Question: Let's say there's a plot that has two marginal plots. How can 'fill_between' be used for the vertical plot?

'''
from keras.datasets import mnist
import matplotlib.pylab as plt
from matplotlib.ticker import NullFormatter, NullLocator, MultipleLocator
from scipy import stats
%matplotlib inline
plt.rcParams["figure.figsize"] = [10, 10]
(x_train, y_train), (x_test, y_test) = mnist.load_data()
image = x_train[21]
xi = 0.2; yi = 0.2; wi = 0.7; hi = 0.7 # image
xc = 0.9; yc = 0.2; wc = 0.05; hc = 0.7 # colorbar
xh = 0.2; yh = 0.0; wh = 0.7; hh = 0.2 # horizontal plot
xv = 0.0; yv = 0.2; wv = 0.2; hv = 0.7 # vertical plot
ax_i = plt.axes((xi, yi, wi, hi))
ax_h = plt.axes((xh, yh, wh, hh))
ax_v = plt.axes((xv, yv, wv, hv))
ax_c = plt.axes((xc, yc, wc, hc))
ax_i.xaxis.set_major_formatter(NullFormatter())
ax_i.yaxis.set_major_formatter(NullFormatter())
ax_h.yaxis.set_major_formatter(NullFormatter())
ax_v.xaxis.set_major_formatter(NullFormatter())
plt.axes(ax_i)
plt.imshow(image, aspect='auto', cmap="binary")
ax_h.plot(list(range(0, 28)), image.sum(axis=0), '-k', drawstyle='steps')
#ax_h.plot(list(range(0, 28)), image.sum(axis=0) + 10 * stats.sem(image, axis=0) / 2, '-k', drawstyle='steps', color='red')
#ax_h.plot(list(range(0, 28)), image.sum(axis=0) - 10 * stats.sem(image, axis=0) / 2, '-k', drawstyle='steps', color='red')
ax_h.fill_between(
list(range(0, 28)),
image.sum(axis=0) + 10 * stats.sem(image, axis=0) / 2,
image.sum(axis=0) - 10 * stats.sem(image, axis=0) / 2,
step = 'pre',
facecolor = 'red',
alpha = 0.5
)
ax_h.set_xlim(-1, 27)
ax_v.plot(image.sum(axis=1), list(range(0, 28)), '-k', drawstyle='steps')
#ax_v.plot(image.sum(axis=1) + 10 * stats.sem(image, axis=1) / 2, list(range(0, 28)), '-k', drawstyle='steps', color='red')
#ax_v.plot(image.sum(axis=1) - 10 * stats.sem(image, axis=1) / 2, list(range(0, 28)), '-k', drawstyle='steps', color='red')
ax_v.fill_between(
image.sum(axis=1) + 10 * stats.sem(image, axis=1) / 2,
image.sum(axis=1) - 10 * stats.sem(image, axis=1) / 2,
list(range(0, 28)),
step = 'pre',
facecolor = 'red',
alpha = 0.5
)
ax_v.set_ylim(0, 28)
cb = plt.colorbar(cax=ax_c)
cb.set_label('intensity')
#ax_i.set_title('input')
#ax_h.set_xlabel('${x}$')
ax_h.set_ylabel('intensity')
ax_h.yaxis.set_label_position('right')
#ax_v.set_ylabel('${y}$')
ax_v.set_xlabel('intensity')
ax_v.xaxis.set_label_position('top')
plt.show()
'''
---
EDIT: A solution was arrived at by suggestions from Loic and Jody Klymak:
'''
ax_v.fill_betweenx(
list(range(1, 29)),
image.sum(axis=1) + 10 * stats.sem(image, axis=1) / 2,
image.sum(axis=1) - 10 * stats.sem(image, axis=1) / 2,
step = 'pre',
facecolor = 'red',
alpha = 0.5
)
'''
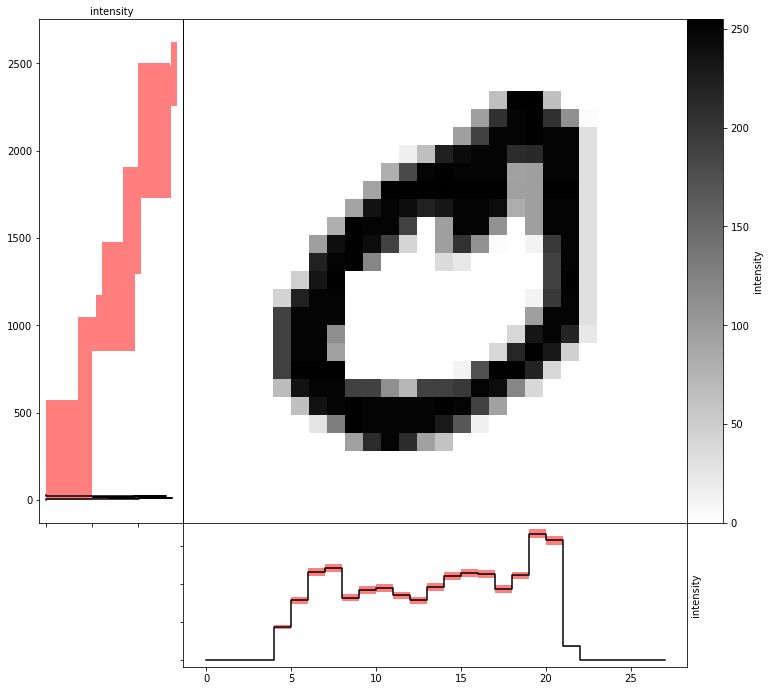
Answer: I am not sure I understood well your question. Are you looking for the same functionality of fill_between but for reversed axes ?
If so, you can have a look at <URL> :
'matplotlib.pyplot.fill_betweenx(y, x1, x2=0, where=None, step=None, interpolate=False, *, data=None, **kwargs)'